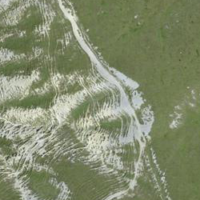
EUNIS habitat code: 26
Species observed at this site:
Dryas octopetala